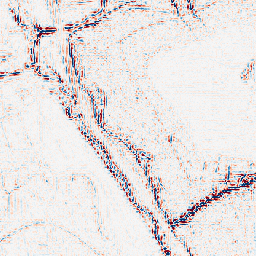
Category: wavelet
Decomposition family: wavelet_dwt
Decomposition parameters: wavelet: db2
level: 2
Upsampling method: sinc_hamming
Upsampling parameters: scale: 8
kernel_size: 16
Upsampling scale: 8